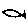
Label: fish